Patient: sex F, age 31
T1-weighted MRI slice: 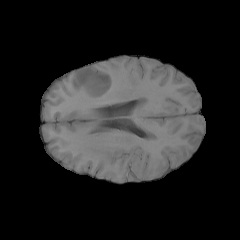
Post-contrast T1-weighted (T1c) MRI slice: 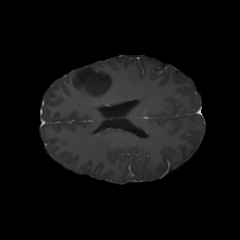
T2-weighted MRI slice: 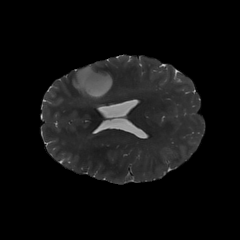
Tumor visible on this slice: yes
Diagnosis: Astrocytoma, IDH-mutant
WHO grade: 2